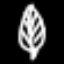
Label: leaf